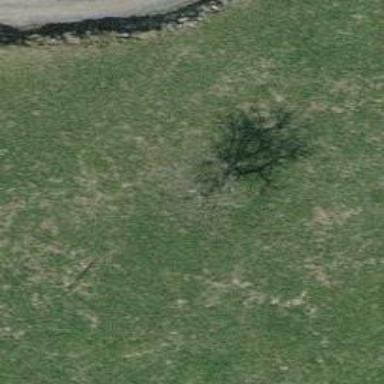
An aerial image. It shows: Single tag "natural: tree."